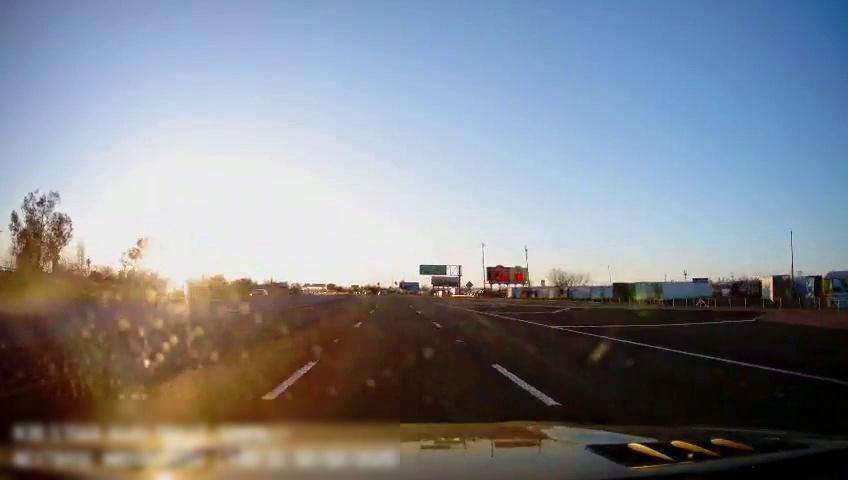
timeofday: Day
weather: Sunny
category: Drivable Space
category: Vehicles | SUV
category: Lanes | Alternate Lane
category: Lanes | Current Lane
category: Lanes | Current Lane
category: Lanes | Alternate Lane
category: Lanes | Current Lane
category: Traffic | Signs